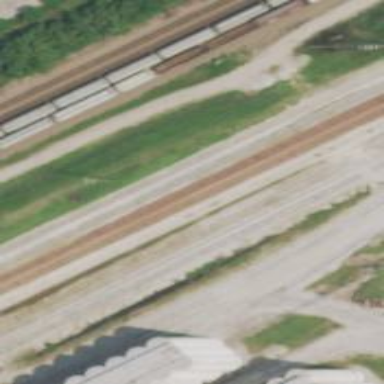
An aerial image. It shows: Railway yard in service.